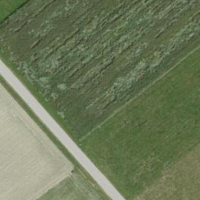
EUNIS habitat code: 52
Species observed at this site:
Holcus lanatus